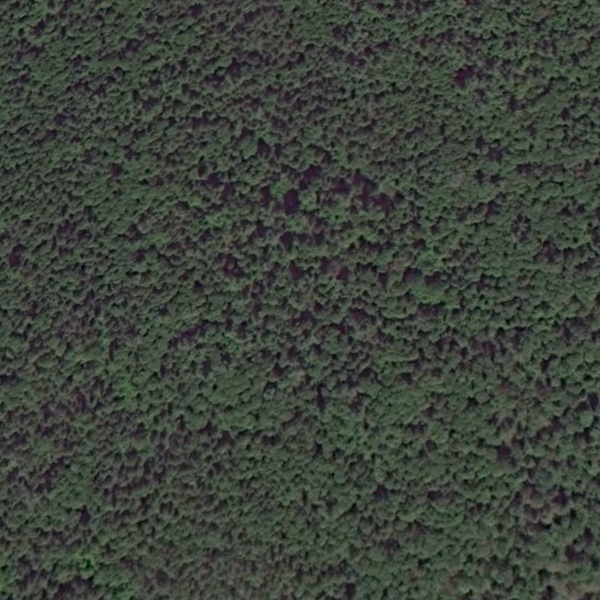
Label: Forest